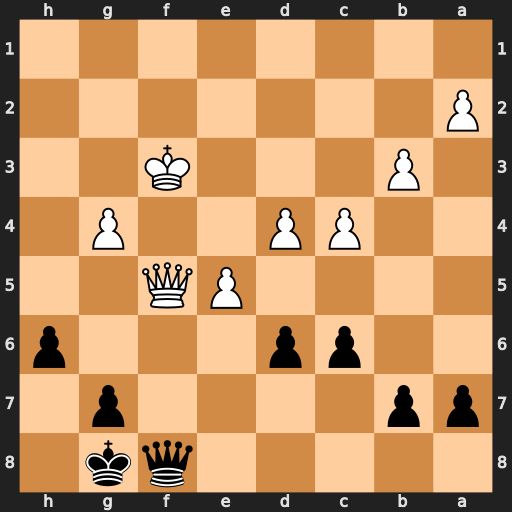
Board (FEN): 5qk1/pp4p1/2pp3p/4PQ2/2PP2P1/1P3K2/P7/8
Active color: b
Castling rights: -
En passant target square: -
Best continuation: dxe5 dxe5 g6 Qxf8+ Kxf8